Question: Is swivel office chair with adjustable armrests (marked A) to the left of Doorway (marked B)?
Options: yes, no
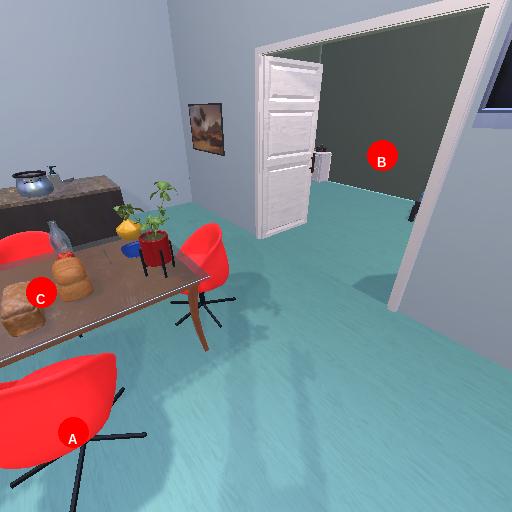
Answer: yes